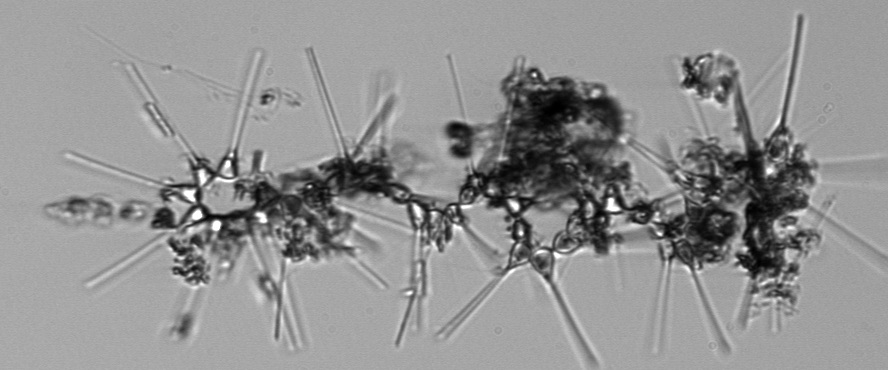
Label: Asterionellopsis_glacialis